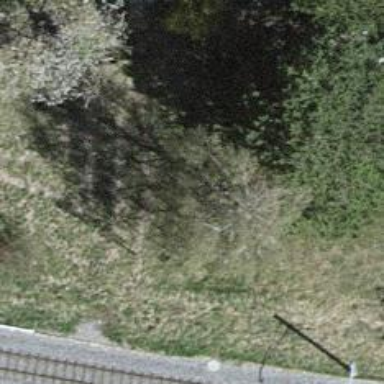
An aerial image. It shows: Broadleaved tree with lush foliage.